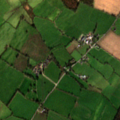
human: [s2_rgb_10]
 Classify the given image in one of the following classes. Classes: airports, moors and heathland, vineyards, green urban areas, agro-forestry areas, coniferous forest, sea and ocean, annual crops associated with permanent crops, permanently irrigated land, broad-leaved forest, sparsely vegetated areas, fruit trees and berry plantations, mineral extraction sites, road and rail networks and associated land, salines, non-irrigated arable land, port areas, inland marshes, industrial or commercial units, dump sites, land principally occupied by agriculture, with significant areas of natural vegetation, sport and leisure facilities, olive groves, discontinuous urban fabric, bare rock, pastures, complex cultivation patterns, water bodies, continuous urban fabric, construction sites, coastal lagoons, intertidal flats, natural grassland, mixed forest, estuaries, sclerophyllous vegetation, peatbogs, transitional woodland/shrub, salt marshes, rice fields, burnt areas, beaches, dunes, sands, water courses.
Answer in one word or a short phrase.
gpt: pastures, broad-leaved forest, coniferous forest